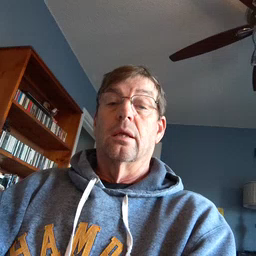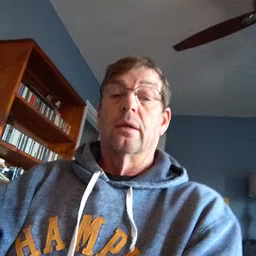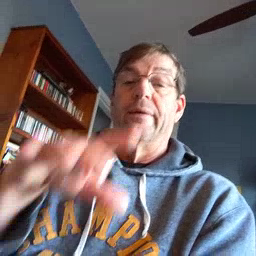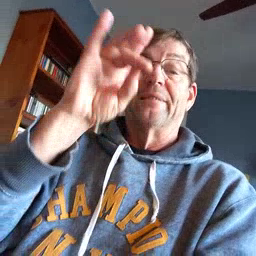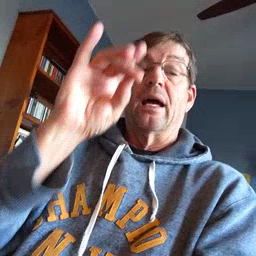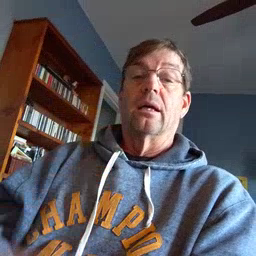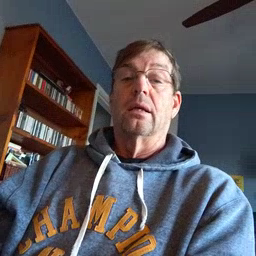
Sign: find